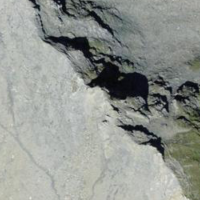
EUNIS habitat code: 48
Species observed at this site:
Saxifraga biflora
Geum reptans